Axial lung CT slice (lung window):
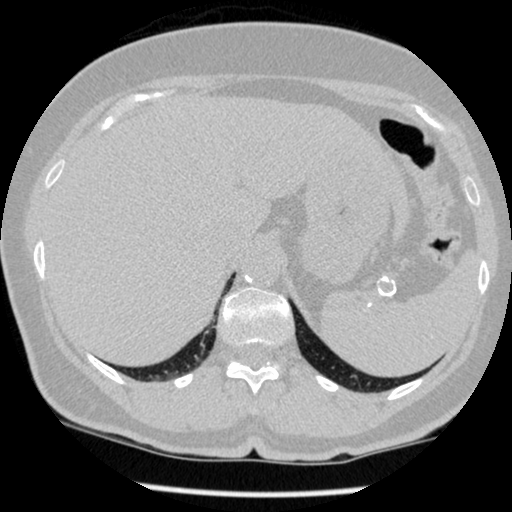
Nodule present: no